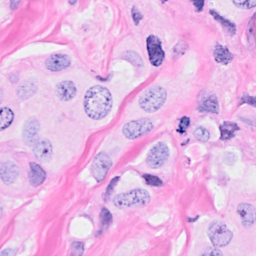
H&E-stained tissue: Breast